Question: I am trying to display a caption on my images. Caption should behave in two different ways. One is normal and second is hover. For better understanding I have added an image. check it.

Here I have already finished big part of this, But I can not display normal caption on the image correctly.
Can anybody tell me how I figure this out?
THIS is my HTML -
'''
<div class="slideimages">
<div id="box-1" class="box">
<div class="fix-caption">
<h3>Fix Caption</h3>
<p>Lorem ipsum dolor sit amet, consectetuer adipiscing elit</p>
</div>
<a href="">
<img class="image_scale" src="images/4750.jpg"/>
<span class="caption scale-caption">
<h3>Scale Caption</h3>
<p>Lorem ipsum dolor sit amet, consectetuer adipiscing elit, sed diam nonummy nibh euismod tincidunt ut laoreet dolore magna aliquam erat volutpat.</p>
</span>
</a>
</div>
</div>
'''
MY <URL> with CSS
Thank you.
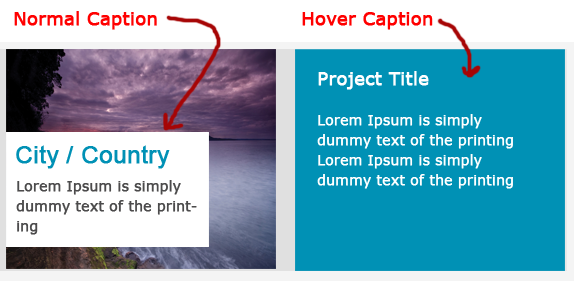
Answer: Add the following CSS
'''
.fix-caption {
z-index: 5;
background-color: white;
}
'''
Your caption is there, just displaying behind the image...
Alternatively put the elements with '.fix-caption' lower in the DOM order, which will effectively give them a higher display order (note you'll still want a 'background-color').
<URL>
<URL>